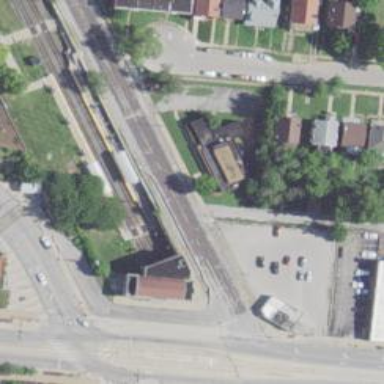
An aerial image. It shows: Railway crossing.